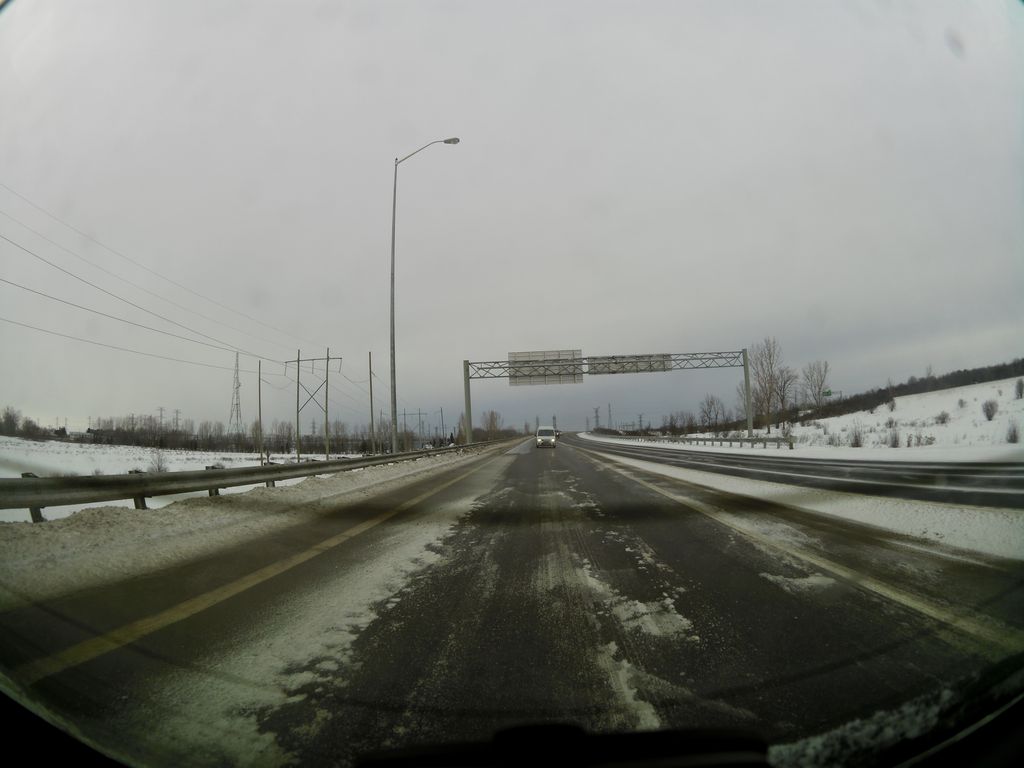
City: ottawa-gatineau